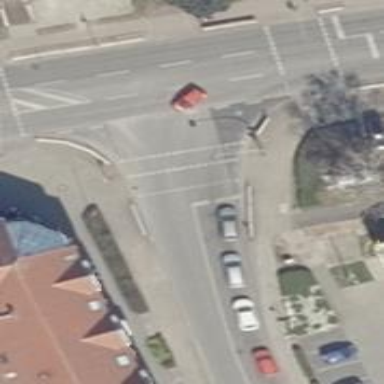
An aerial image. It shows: Road crossing with traffic signals.